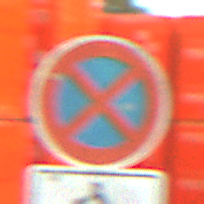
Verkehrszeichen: AbsolutesHalteverbot
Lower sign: EinspurigeFahrzeugeFrei3
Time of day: MorningAfternoon
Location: Outdoor (Suburban)
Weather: PartlyCloudy
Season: NotSpecified
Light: Natural